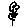
Label: flower